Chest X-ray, PA view. Patient: 51 years old, sex M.
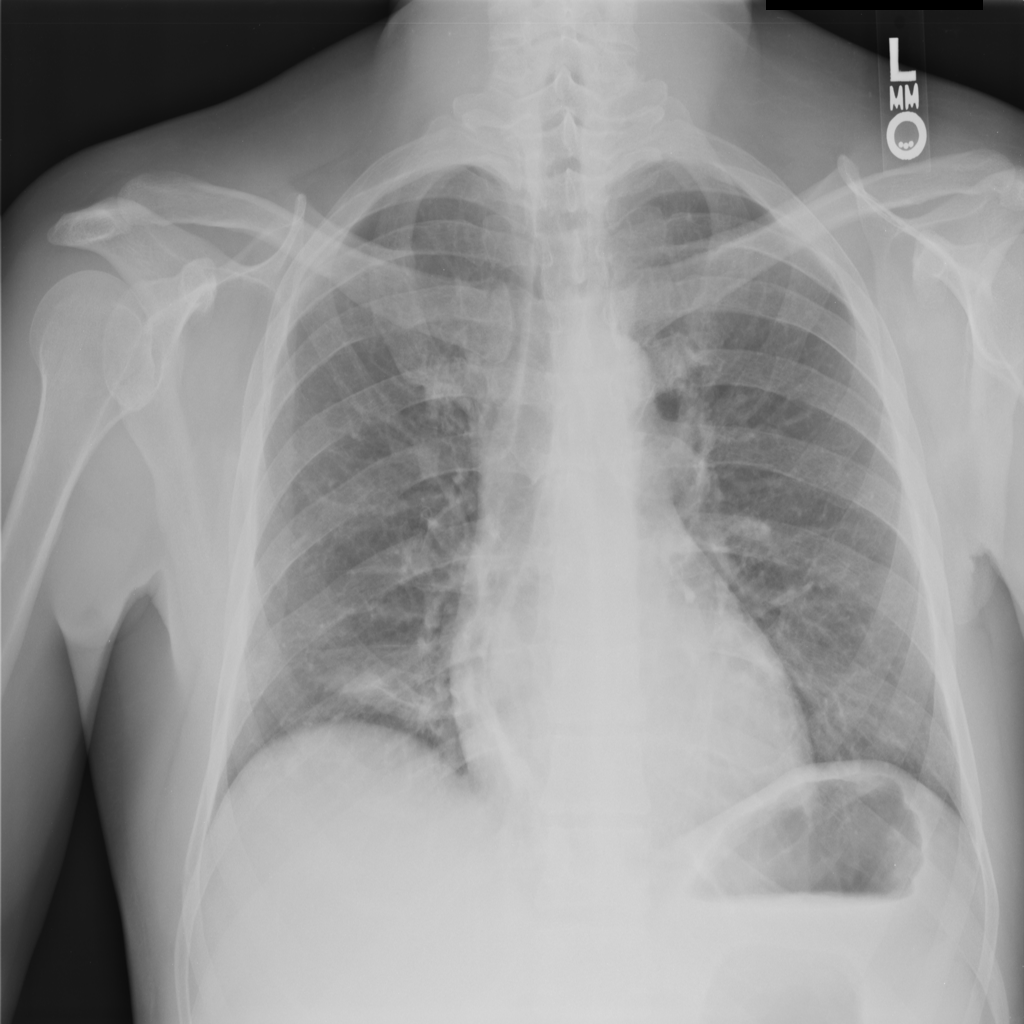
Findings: Atelectasis